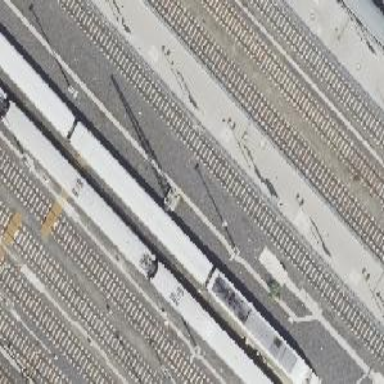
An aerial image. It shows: Railway switch.